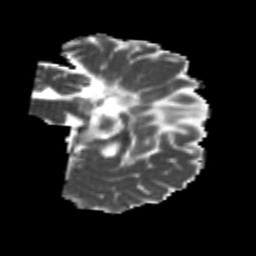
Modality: MD
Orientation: sagittal
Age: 20
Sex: male
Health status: healthy
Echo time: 0.074 s